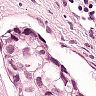
Metastatic tissue present: yes